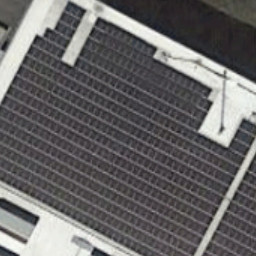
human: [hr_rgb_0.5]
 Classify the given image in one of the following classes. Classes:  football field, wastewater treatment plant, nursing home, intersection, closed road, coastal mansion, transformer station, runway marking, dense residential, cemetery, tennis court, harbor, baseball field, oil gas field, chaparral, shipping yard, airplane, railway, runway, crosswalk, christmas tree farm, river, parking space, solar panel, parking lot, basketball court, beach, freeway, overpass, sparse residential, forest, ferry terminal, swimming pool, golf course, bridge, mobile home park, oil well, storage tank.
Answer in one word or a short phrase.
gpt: solar panel